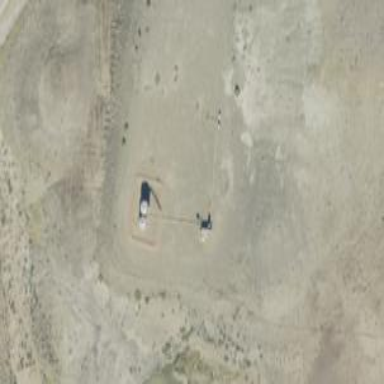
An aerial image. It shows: Petroleum well.